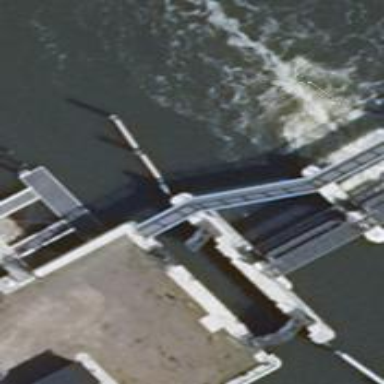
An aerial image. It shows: Lock gate on waterway.